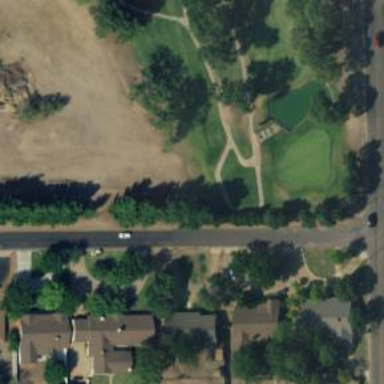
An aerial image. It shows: Service road with high-quality grade1 tracktype. It resembles golf cart path.